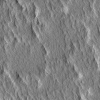
Atmospheric dust classification: not_dusty